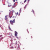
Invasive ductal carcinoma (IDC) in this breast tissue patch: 0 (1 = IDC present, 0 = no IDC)